Question: I am developing a circular progress bar using UIBezierPath. The progress bar changes its color and position based on a randomly generated float number.
So far the progress bar works fine. I used the following code in order to draw and animate the color:
'''
- (void)viewDidLoad
{
[super viewDidLoad];
self.view.backgroundColor = [UIColor colorWithRed:244.0/255.0 green:244.0/255.0 blue:244.0/255.0 alpha:1.0];
loader = [[UIImageView alloc]initWithFrame:CGRectMake(39, 110, 240, 130)];
loader.image = [UIImage imageNamed:@"loader.png"];
[self.view bringSubviewToFront:loader];
[self.view addSubview:loader];
// Draw the arc with bezier path
int radius = 100;
arc = [CAShapeLayer layer];
arc.path = [UIBezierPath bezierPathWithArcCenter:CGPointMake(100, 50) radius:radius startAngle:M_PI endAngle:M_PI/150 clockwise:YES].CGPath;
arc.position = CGPointMake(CGRectGetMidX(self.view.frame)-radius,
CGRectGetMidY(self.view.frame)-radius);
arc.fillColor = [UIColor clearColor].CGColor;
arc.strokeColor = [UIColor purpleColor].CGColor;
arc.lineCap = kCALineCapRound;
arc.lineWidth = 6;
[self.view.layer addSublayer:arc];
// Animation of the progress bar
drawAnimation = [CABasicAnimation animationWithKeyPath:@"strokeEnd"];
drawAnimation.duration = 5.0; // "animate over 10 seconds or so.."
drawAnimation.repeatCount = 1.0; // Animate only once..
drawAnimation.removedOnCompletion = YES; // Remain stroked after the animation..
drawAnimation.fromValue = [NSNumber numberWithFloat:0.0f];
drawAnimation.toValue = [NSNumber numberWithFloat:10.0f];
drawAnimation.timingFunction = [CAMediaTimingFunction functionWithName:kCAMediaTimingFunctionEaseIn];
[arc addAnimation:drawAnimation forKey:@"drawCircleAnimation"];
// Gradient of progress bar
gradientLayer = [CAGradientLayer layer];
gradientLayer.frame = self.view.frame;
gradientLayer.colors = @[(__bridge id)[UIColor redColor].CGColor,(__bridge id)[UIColor yellowColor].CGColor,(__bridge id)[UIColor purpleColor].CGColor ];
gradientLayer.startPoint = CGPointMake(0,0.1);
gradientLayer.endPoint = CGPointMake(0.5,0.2);
[self.view.layer addSublayer:gradientLayer];
gradientLayer.mask = arc;
refreshButton = [[UIButton alloc] initWithFrame:CGRectMake(50, 370, 50, 50)];
[refreshButton addTarget:self action:@selector(refresh:) forControlEvents:UIControlEventTouchUpInside];
[refreshButton setBackgroundImage:[UIImage imageNamed:@"refresh.png"] forState:UIControlStateNormal];
[self.view addSubview:refreshButton];
smallButton = [[UIImageView alloc] initWithFrame:CGRectMake(285, 225, 15, 15)];
smallButton.image = [UIImage imageNamed:@"buttonSmall.png"];
[self.view addSubview:smallButton];
}
-(void)refresh:(id)sender{
NSLog(@"Refresh action:");
CGFloat randomValue = ( arc4random() % 256 / 256.0 );
NSLog(@"%f", randomValue);
valueLabel.text = @"";
valueLabel = [[UILabel alloc] initWithFrame:CGRectMake(150, 370, 100, 50)];
valueLabel.text = [NSString stringWithFormat: @"%.6f", randomValue];
[self.view addSubview:valueLabel];
// Animation of the progress bar
drawAnimation = [CABasicAnimation animationWithKeyPath:@"strokeEnd"];
drawAnimation.duration = 5.0; // "animate over 10 seconds or so.."
drawAnimation.repeatCount = 1.0; // Animate only once..
//drawAnimation.removedOnCompletion = YES; // Remain stroked after the animation..
//drawAnimation.fillMode = kCAFillModeRemoved;
drawAnimation.fillMode = kCAFillModeForwards;
drawAnimation.removedOnCompletion = NO;
drawAnimation.fromValue = [NSNumber numberWithFloat:randomValue];
drawAnimation.toValue = [NSNumber numberWithFloat:randomValue];
drawAnimation.timingFunction = [CAMediaTimingFunction functionWithName:kCAMediaTimingFunctionEaseIn];
[arc addAnimation:drawAnimation forKey:@"drawCircleAnimation"];
if (randomValue >= 0.500000) {
gradientLayer.colors = @[(__bridge id)[UIColor purpleColor].CGColor,(__bridge id)[UIColor purpleColor].CGColor,(__bridge id)[UIColor purpleColor].CGColor ];
} else if (randomValue <= 0.089844){
gradientLayer.colors = @[(__bridge id)[UIColor redColor].CGColor,(__bridge id)[UIColor redColor].CGColor,(__bridge id)[UIColor redColor].CGColor ];
}
else{
gradientLayer.colors = @[(__bridge id)[UIColor redColor].CGColor,(__bridge id)[UIColor yellowColor].CGColor,(__bridge id)[UIColor purpleColor].CGColor ];
}
}
'''

Now I want to change the position of the small button on the right side of the progress bar (see first image with the red arrow) based on the current position of the progress bar. I tried to change its frame and setting the x and y position of the image to 'randomValue' but all i got was the image drawn at a random place on the screen.
Does anyone have an idea how to tackle this?
Any help would be greatly appreciated.
Thank you very much!
Granit
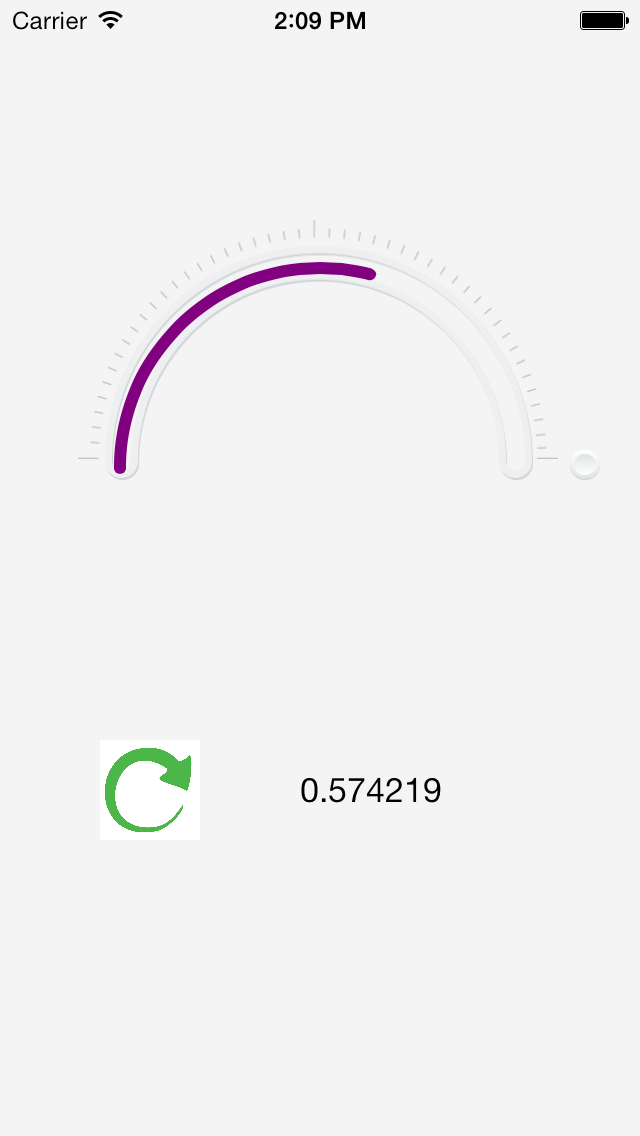
Answer: There are various ways to tackle this.
The simplest: Since your Bezier curve is a half-circle, use trig to calculate the position along your circle.
I noticed that you are animating your colored bar using strokeEnd values from 0 to 10. The valid values of strokeEnd range from 0.0 to 1.0. You should change that to animate from 0.0 to 1.0.
Once you've fixed that, you code is animating an arc from 0 to 180 degrees. (Actually, you're going backwards, from 180 degrees to 0 degrees, and trig in iOS is based on Radians, which range from 0 to 2p.
If you have an input number value, which ranges from 0 to 1, a CGPoint center that is the center of your arc, and a value r which is distance from the center of your button to the center of the circle (radius of the circle your button will travel along) then your point position would be:
'''
angle = 2* M_PI * (1-value);
buttonCenter.x = center.x + r * cos(angle);
buttonCenter.y = center.y + r * sin(angle);
'''
Another option that would let you animate it would be to create a transform that rotates the button around your center point. You could even use UIView animation to do this. (To build your transform: start with identity transform. Translate center point, rotate, translate back.)
The other options all involve using a bezier path or CGPath. You would need to create a path that mirrors the path of your colored arc but defines the placement of your button. (In your case just an arc with a larger radius.)
If you had a bezier path that was a simple cubic bezier curve, you could use the Bezier formula to calculate the x & y value of your point that way. If you were using a bezier path that consisted of multiple segments then you would need a way to get a point along an arbitrary CGPath. I don't know how to do this specifically, but it should be possible, since the system can animate layers along an arbitrary CGPath using keyframe animation.
The next option would be to use keyframe animation and animate your button along a GCPath. You should be able to animate it to an arbitrary point along it's path by manipulating the time settings of the animation. This is a little tricky and not very well documented.